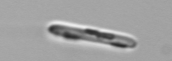
Label: Cerataulina_pelagica